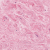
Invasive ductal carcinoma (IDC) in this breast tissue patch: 0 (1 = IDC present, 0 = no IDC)